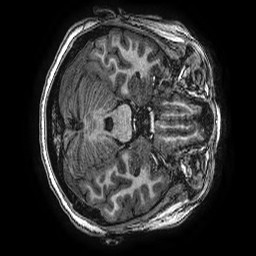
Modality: T1w
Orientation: axial
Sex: female
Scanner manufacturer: ge
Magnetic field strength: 3 T
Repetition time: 0.00766 s
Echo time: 0.003476 s